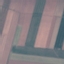
Label: AnnualCrop